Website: bh-photo
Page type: billing-address
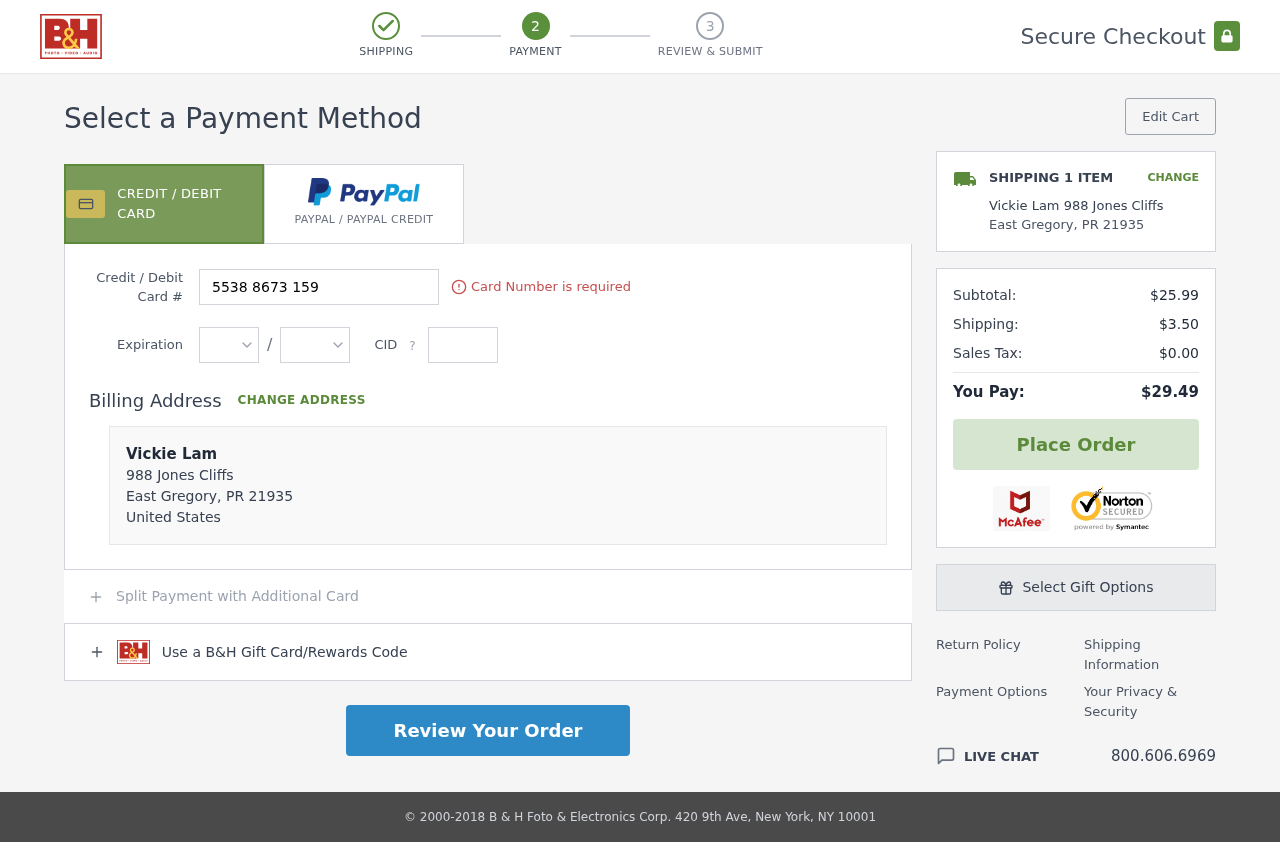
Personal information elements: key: PII_CARD_CVV
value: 675
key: PII_CARD_EXPIRY_MONTH
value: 08
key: PII_CARD_EXPIRY_YEAR
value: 27
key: PII_CARD_NUMBER
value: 5538 8673 1598 0914
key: PII_CITY
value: East Gregory
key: PII_COUNTRY
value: United States
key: PII_FULLNAME
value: Vickie Lam
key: PII_FULLNAME2
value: Vickie Lam
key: PII_POSTCODE
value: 21935
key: PII_STATE_ABBR
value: PR
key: PII_STREET
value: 988 Jones Cliffs
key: PII_STATE
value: PR
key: PII_POSTCODE_FULL
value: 21935
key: PII_POSTCODE_NUMERIC
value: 21935
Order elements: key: ORDER_NUM_ITEMS
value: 1
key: ORDER_SUBTOTAL
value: $25.99
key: ORDER_SHIPPING_COST
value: $3.50
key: ORDER_TAX
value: $0.00
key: ORDER_TOTAL
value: $29.49